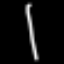
Label: line